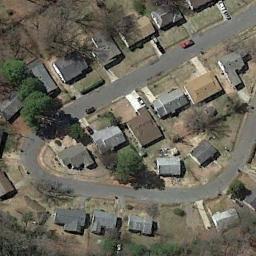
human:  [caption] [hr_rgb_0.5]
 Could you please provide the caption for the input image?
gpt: The medium residential area has some houses along the road .

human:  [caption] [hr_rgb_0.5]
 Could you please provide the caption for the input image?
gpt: The medium residential is on the bare land next to the road .

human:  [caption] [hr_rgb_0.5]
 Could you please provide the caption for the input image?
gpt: The houses in the medium - sized residential area are well spaced .

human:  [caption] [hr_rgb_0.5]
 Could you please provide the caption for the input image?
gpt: There are many buildings of different shapes and sizes in medium residential area .

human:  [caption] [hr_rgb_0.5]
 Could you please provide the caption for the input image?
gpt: There are some buildings and brown trees on the medium residential area .